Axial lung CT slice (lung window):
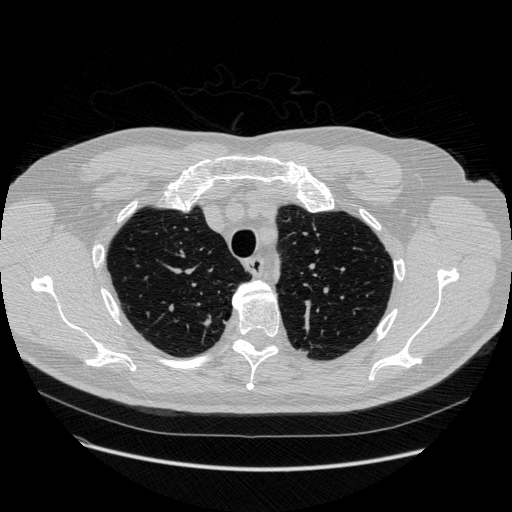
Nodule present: no